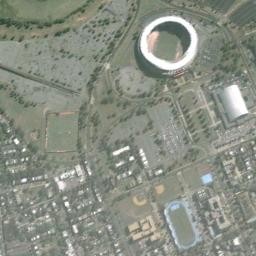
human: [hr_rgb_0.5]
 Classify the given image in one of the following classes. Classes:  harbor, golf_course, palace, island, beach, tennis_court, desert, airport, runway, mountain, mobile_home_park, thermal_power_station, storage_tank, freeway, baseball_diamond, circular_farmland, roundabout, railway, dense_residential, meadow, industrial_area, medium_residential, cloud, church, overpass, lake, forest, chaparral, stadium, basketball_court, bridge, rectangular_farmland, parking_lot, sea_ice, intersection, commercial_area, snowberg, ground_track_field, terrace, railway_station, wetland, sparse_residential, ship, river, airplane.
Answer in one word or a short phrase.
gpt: stadium